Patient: sex M, age 61
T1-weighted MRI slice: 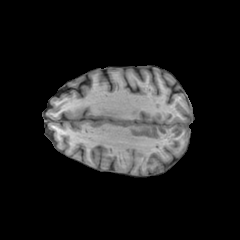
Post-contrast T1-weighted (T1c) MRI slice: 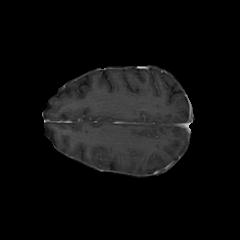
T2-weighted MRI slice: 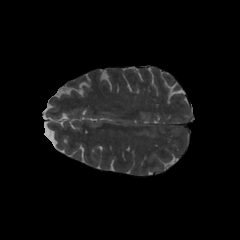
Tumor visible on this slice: no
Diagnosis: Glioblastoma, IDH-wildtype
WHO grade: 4